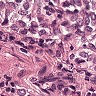
Metastatic tissue present: yes